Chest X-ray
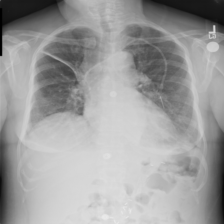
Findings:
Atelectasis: negative
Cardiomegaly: negative
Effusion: positive
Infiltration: negative
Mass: negative
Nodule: negative
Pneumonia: negative
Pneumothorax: negative
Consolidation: negative
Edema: negative
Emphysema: negative
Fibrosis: negative
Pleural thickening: negative
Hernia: negative